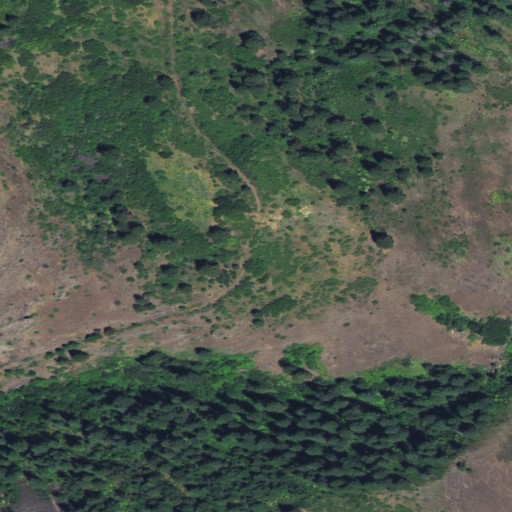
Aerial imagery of plain(s) in Idaho named Kidder Flat containing evergreen forest, shrub, pasture, and grassland